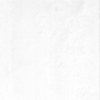
Label: not_dusty